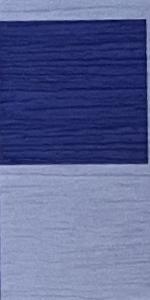
Label: Empty